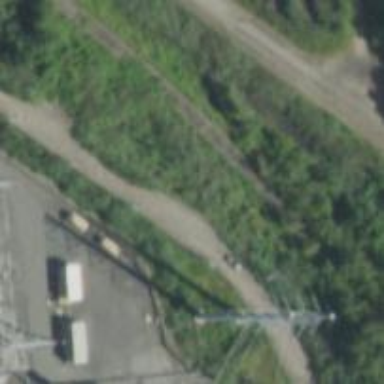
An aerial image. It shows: Abandoned railway.